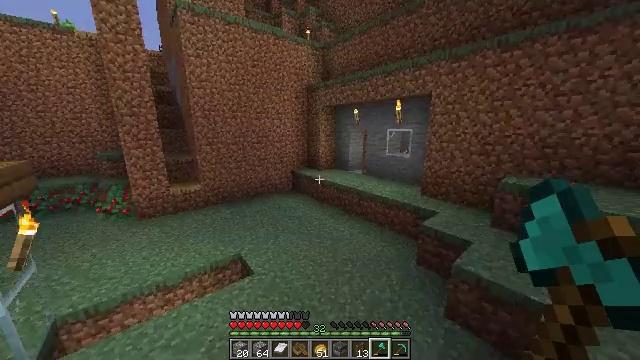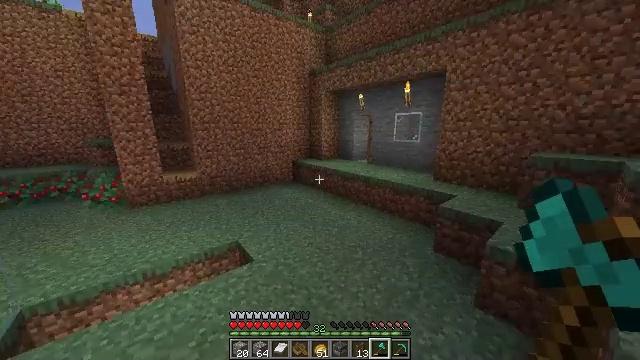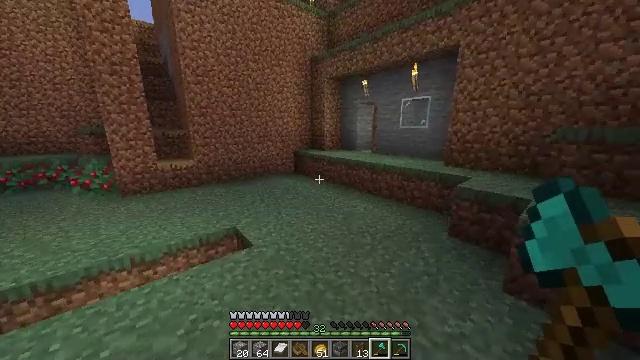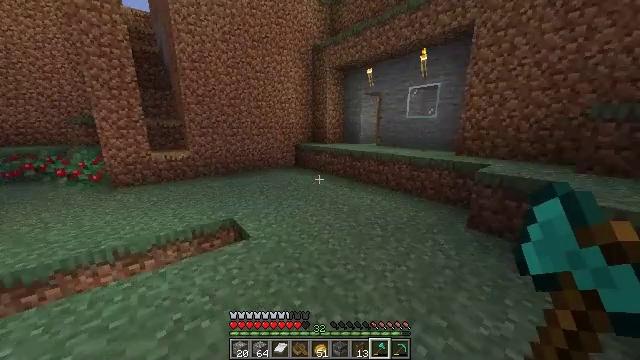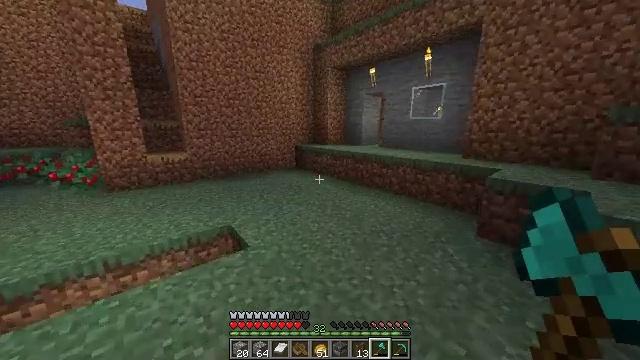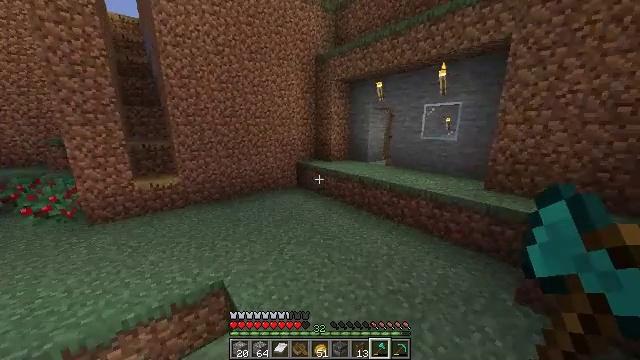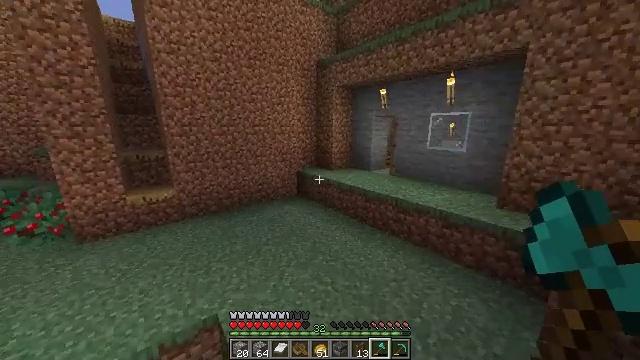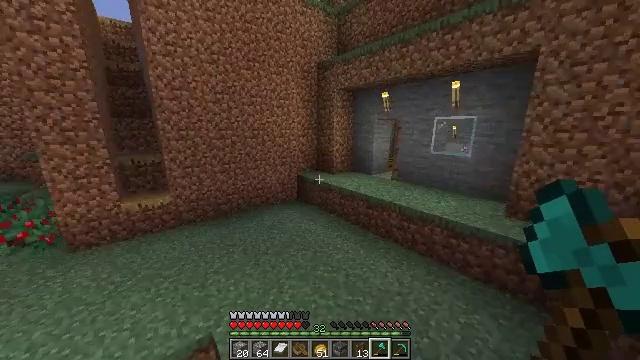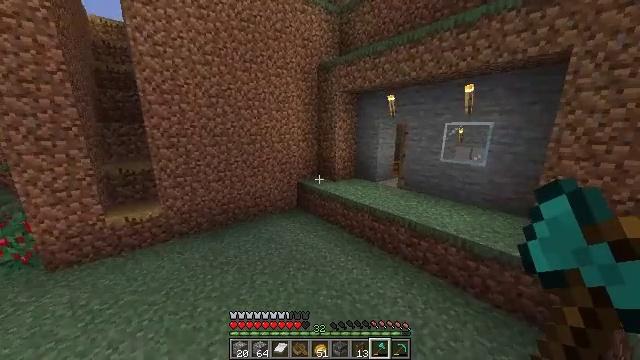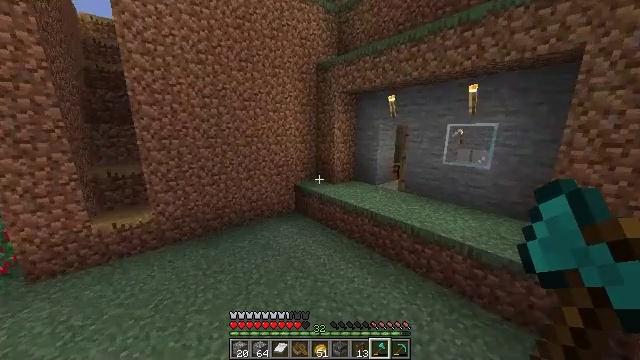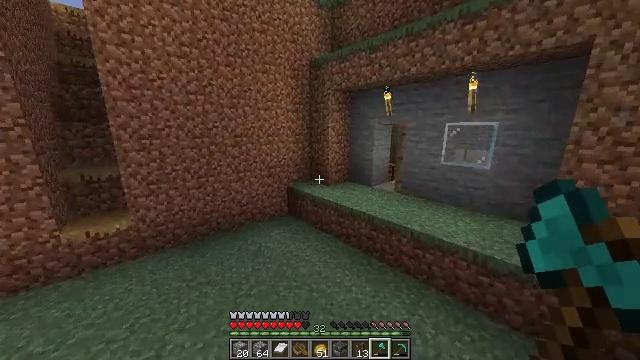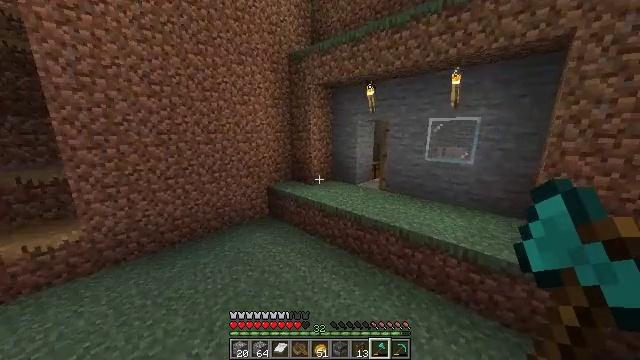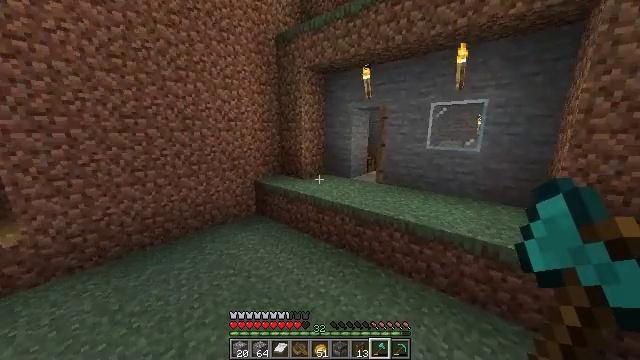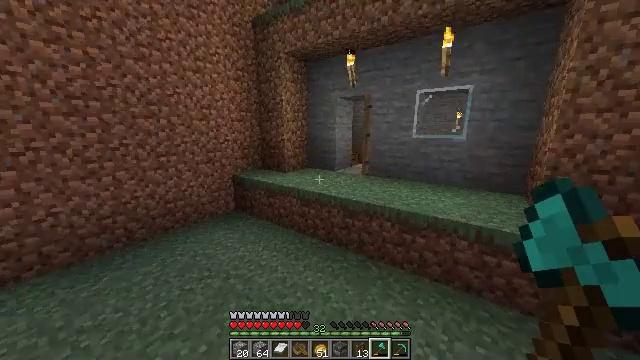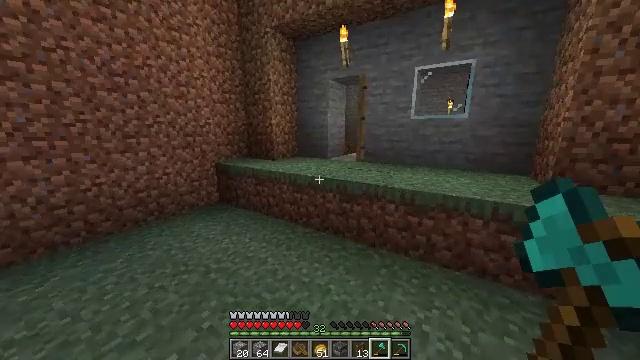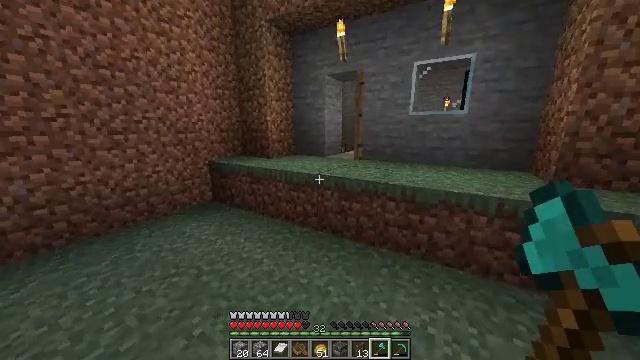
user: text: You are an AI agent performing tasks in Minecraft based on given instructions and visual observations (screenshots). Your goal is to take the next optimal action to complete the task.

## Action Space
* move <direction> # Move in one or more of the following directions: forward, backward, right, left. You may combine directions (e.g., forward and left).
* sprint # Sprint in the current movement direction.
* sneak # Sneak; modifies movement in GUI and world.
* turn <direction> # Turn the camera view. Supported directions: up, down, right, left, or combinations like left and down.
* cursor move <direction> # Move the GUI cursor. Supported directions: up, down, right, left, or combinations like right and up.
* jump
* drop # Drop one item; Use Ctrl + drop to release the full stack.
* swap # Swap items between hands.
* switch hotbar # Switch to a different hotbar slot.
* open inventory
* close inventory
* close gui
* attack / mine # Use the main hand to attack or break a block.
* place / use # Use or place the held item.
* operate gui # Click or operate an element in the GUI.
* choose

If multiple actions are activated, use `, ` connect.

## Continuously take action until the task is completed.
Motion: motion action
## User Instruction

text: Drop a spruce boat.
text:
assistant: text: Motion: move forward, jump
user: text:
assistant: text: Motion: move forward, sprint, jump
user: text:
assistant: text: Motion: move forward, sprint, jump
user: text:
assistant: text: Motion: move forward, sprint, jump
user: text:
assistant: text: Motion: move forward, sprint, jump
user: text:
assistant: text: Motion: move forward, jump
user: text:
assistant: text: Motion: move forward, jump
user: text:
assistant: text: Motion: move forward, jump
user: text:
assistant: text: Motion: move forward, jump
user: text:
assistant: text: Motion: move forward, turn right, jump
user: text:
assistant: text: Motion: move forward, turn right, jump
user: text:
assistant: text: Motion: move forward, turn right, jump
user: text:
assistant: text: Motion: move forward, turn right, jump
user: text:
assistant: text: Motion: move forward, turn right, jump
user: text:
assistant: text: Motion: move forward, turn right, jump
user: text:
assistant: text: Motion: move forward, sprint, jump
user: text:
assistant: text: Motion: move forward, sprint, jump
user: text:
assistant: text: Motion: move forward, sprint, jump
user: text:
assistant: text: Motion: move forward, sprint, turn right, jump
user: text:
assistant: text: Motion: move forward, turn right and down, jump
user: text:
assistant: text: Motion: move forward, turn right
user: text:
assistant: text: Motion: move forward
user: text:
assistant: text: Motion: move forward
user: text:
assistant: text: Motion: move forward, turn right
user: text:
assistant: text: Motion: move forward, turn right
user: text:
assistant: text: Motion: move forward, turn right
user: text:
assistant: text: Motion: move forward
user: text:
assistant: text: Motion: move forward
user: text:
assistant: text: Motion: move forward
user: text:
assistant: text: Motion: move forward